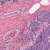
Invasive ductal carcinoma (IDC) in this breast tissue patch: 0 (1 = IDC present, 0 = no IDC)